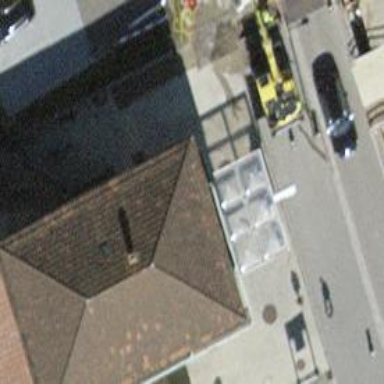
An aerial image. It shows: Fuel station.